Interaction volume radius: 5 \u00c5
Interaction volume height: 10 \u00c5
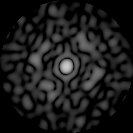
Disorder parameter: 0.8467